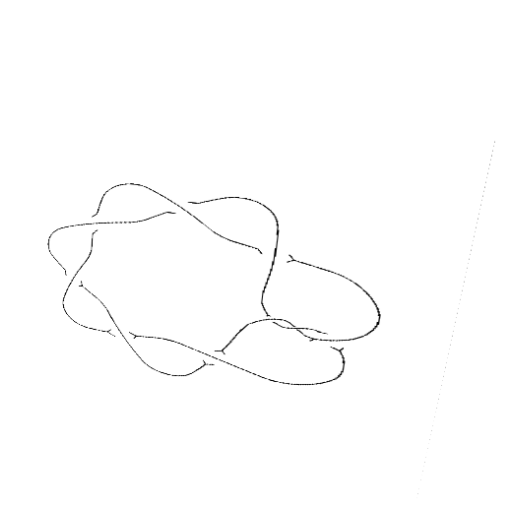
Crossing number: 9